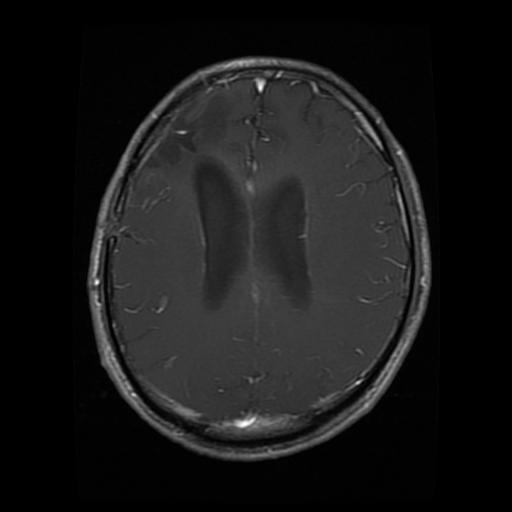
Label: glioma